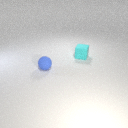
small blue rubber sphere in front of small cyan rubber cube